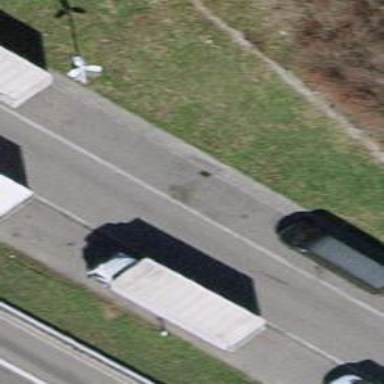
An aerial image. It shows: Asphalt service road.